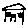
Label: house